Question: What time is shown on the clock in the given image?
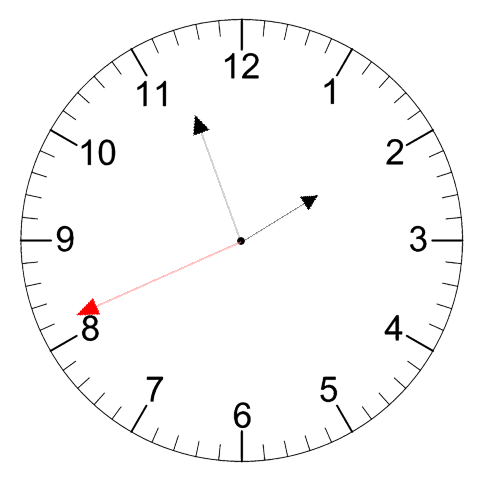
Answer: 01:56:41